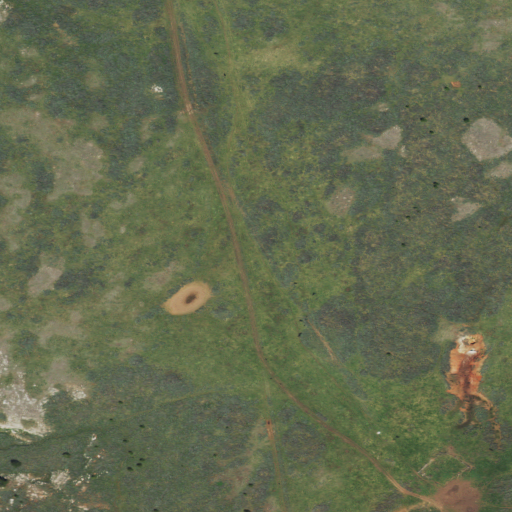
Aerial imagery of ridge(s) in Montana named Big Bull Elk Ridge containing shrub, grassland, and evergreen forest